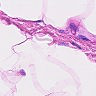
Metastatic tissue present: no